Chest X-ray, PA view. Patient: 64 years old, sex F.
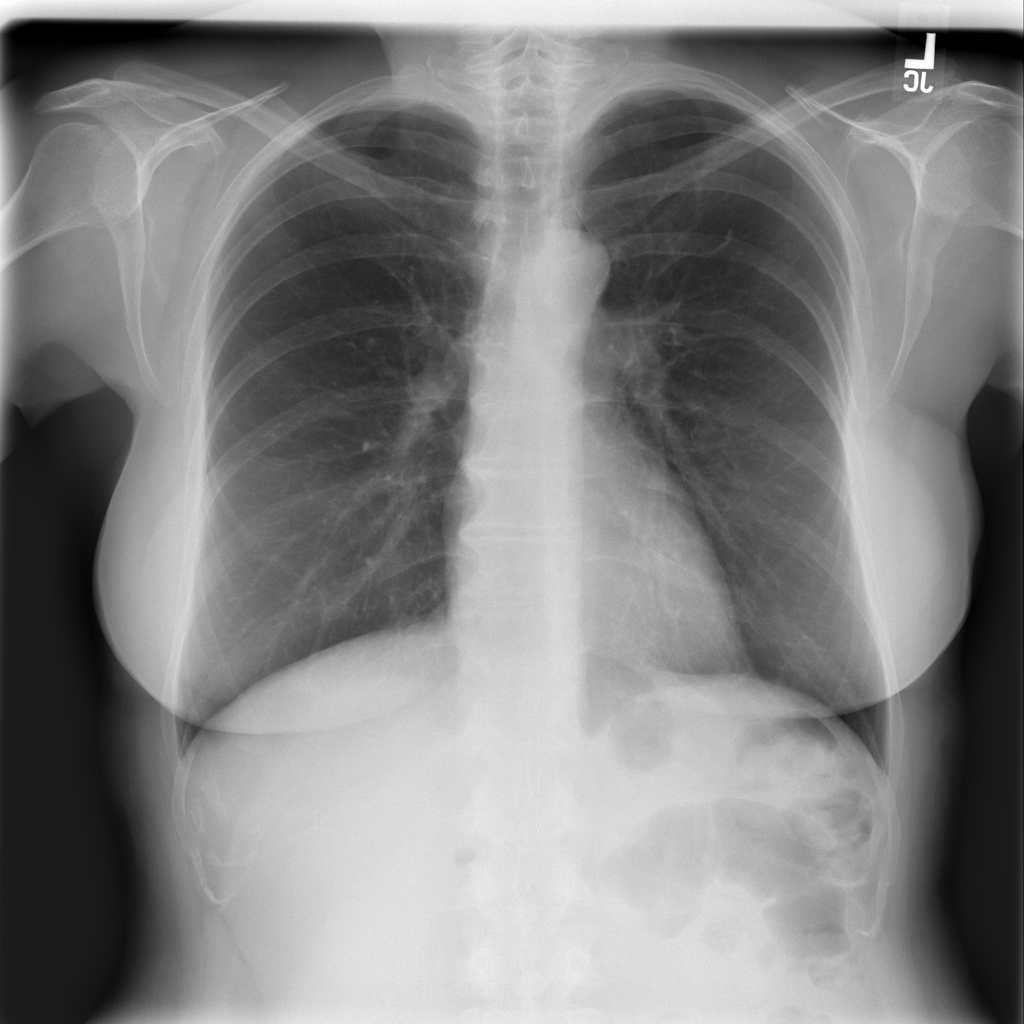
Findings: Infiltration